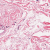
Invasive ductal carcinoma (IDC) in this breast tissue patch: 0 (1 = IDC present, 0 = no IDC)